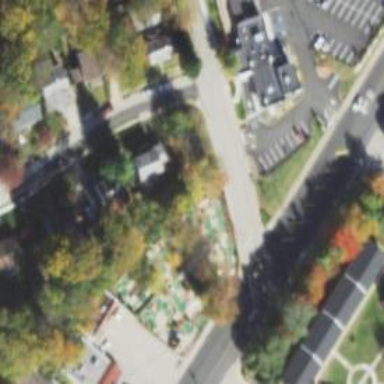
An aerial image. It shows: Miniature golf leisure land.